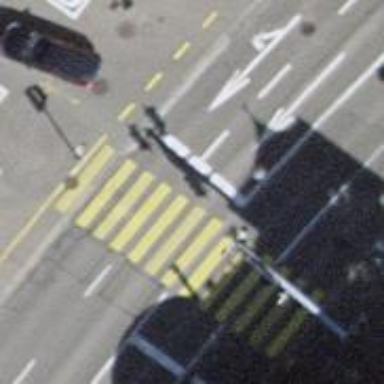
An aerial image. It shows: Primary highway with asphalt surface. Both sides of the road have sidewalks and there is cycle track on the left side.